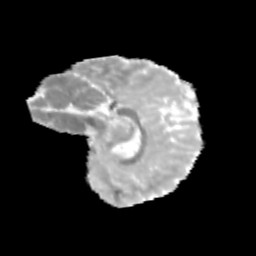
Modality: MD
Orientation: sagittal
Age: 11
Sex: female
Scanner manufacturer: siemens
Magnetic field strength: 3 T
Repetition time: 3.8 s
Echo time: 0.07 s